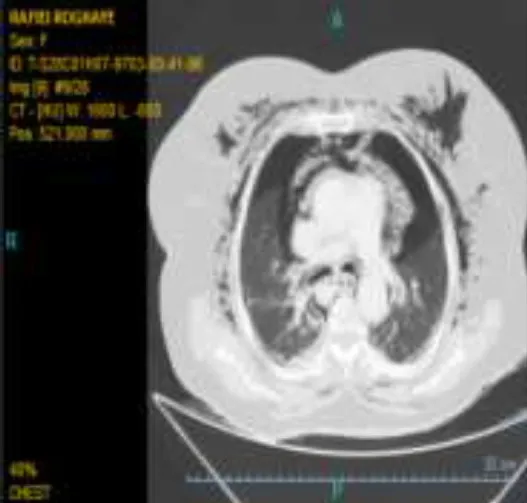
Bilateral pneumothorax and subcutaneous emphysema.
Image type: radiology (ct)